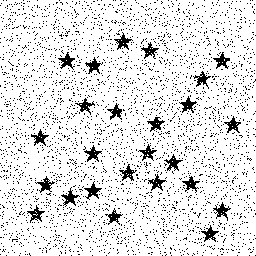
Squares: 0
Triangles: 0
Stars: 25
Total shapes: 25